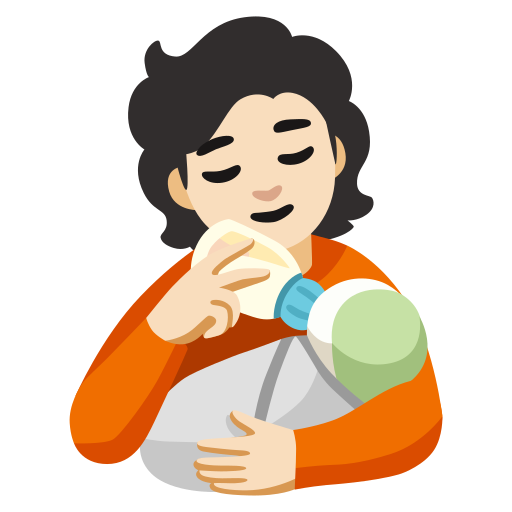
Emoji: 🧑🏻‍🍼